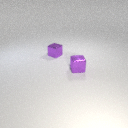
small purple metal cube to the right of small purple metal cube